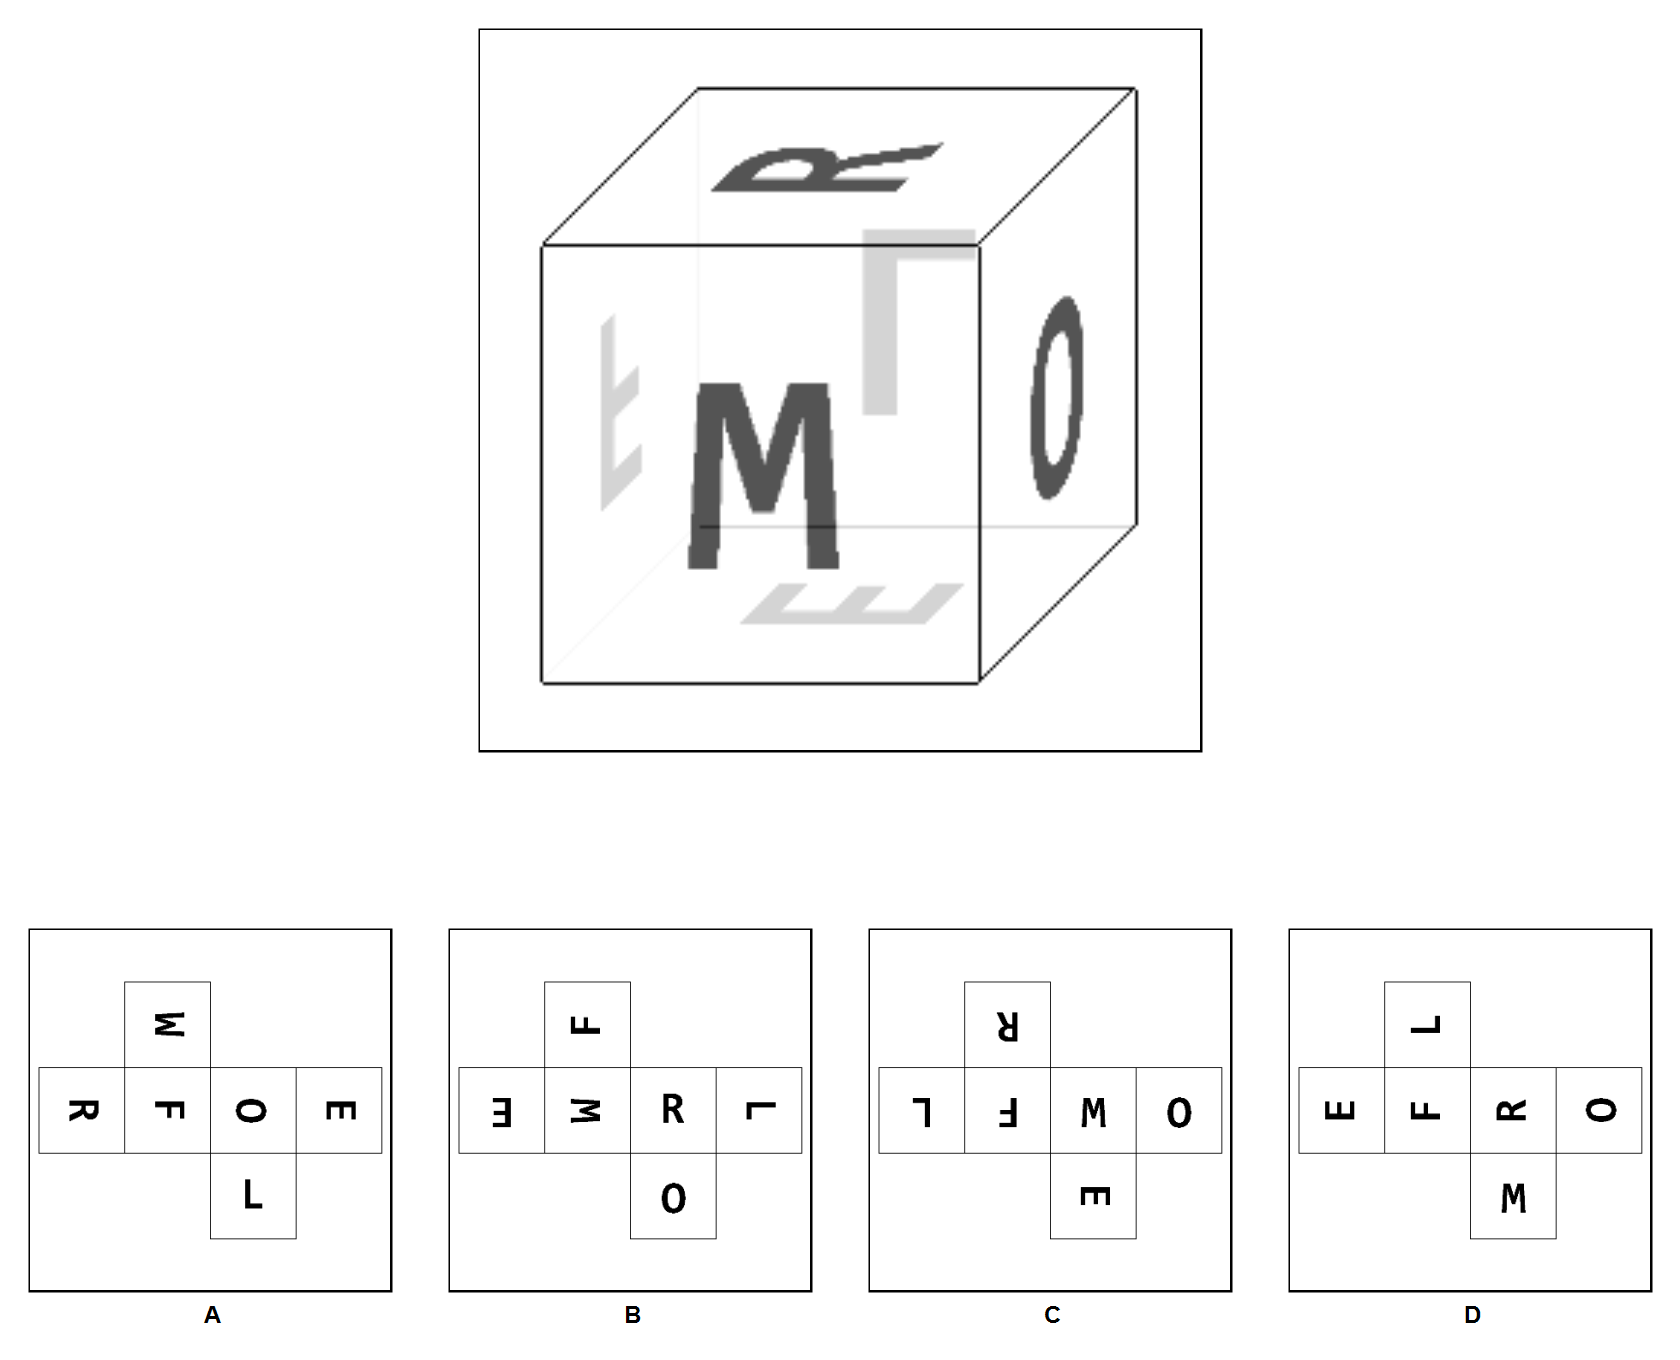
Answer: A